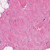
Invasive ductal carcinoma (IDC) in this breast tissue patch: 0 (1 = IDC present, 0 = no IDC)